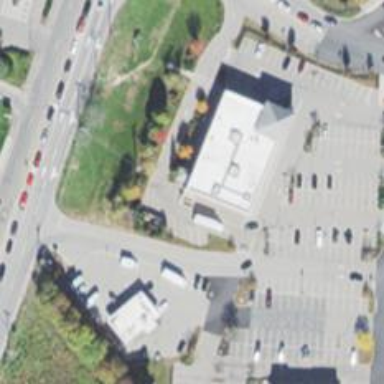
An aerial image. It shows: Pharmacy providing healthcare services.